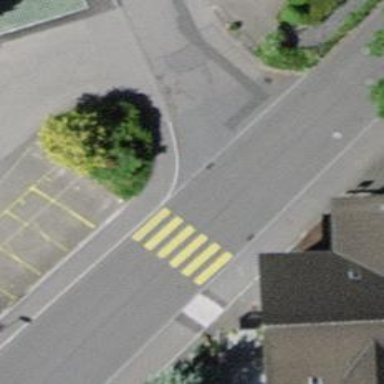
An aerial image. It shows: Uncontrolled zebra crossing on the road.